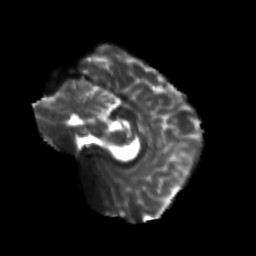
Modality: T2w
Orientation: sagittal
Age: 21
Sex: male
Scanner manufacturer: siemens
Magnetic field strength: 3 T
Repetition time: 3.5 s
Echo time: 0.125 s